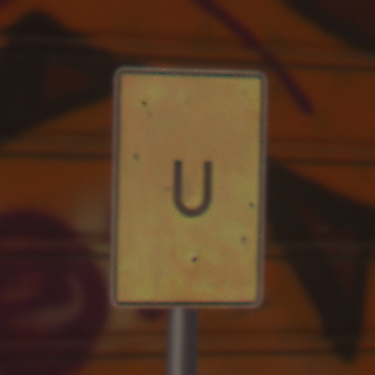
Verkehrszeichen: AnkuendigungOderFortsetzungUmleitungOhnePfeilsymbol
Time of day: MorningAfternoon
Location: Outdoor (Urban)
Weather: Clear
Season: NotSpecified
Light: Natural